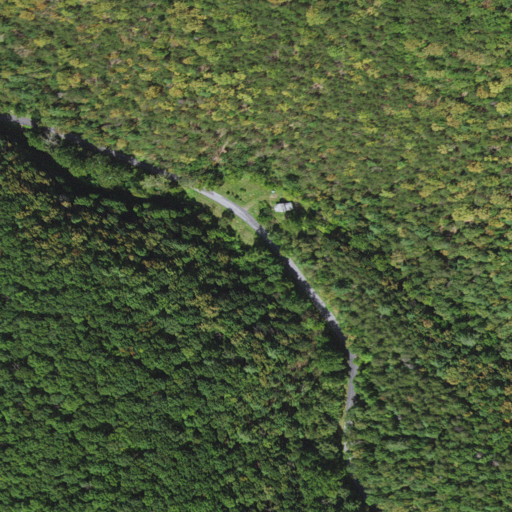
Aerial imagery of valley in Virginia named Molden Hollow containing mixed forest, deciduous forest, open development, and evergreen forest